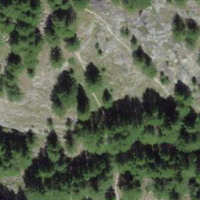
EUNIS habitat code: 31
Species observed at this site:
Lysandra coridon